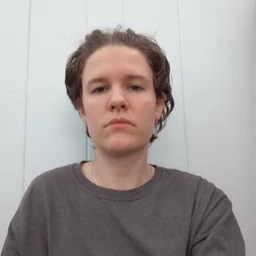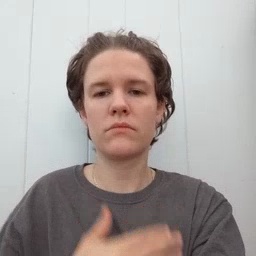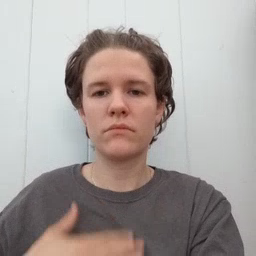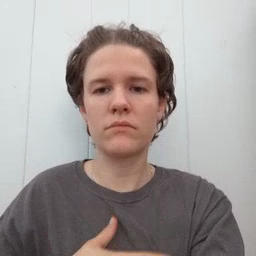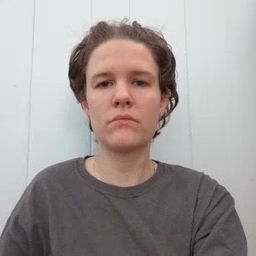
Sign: please